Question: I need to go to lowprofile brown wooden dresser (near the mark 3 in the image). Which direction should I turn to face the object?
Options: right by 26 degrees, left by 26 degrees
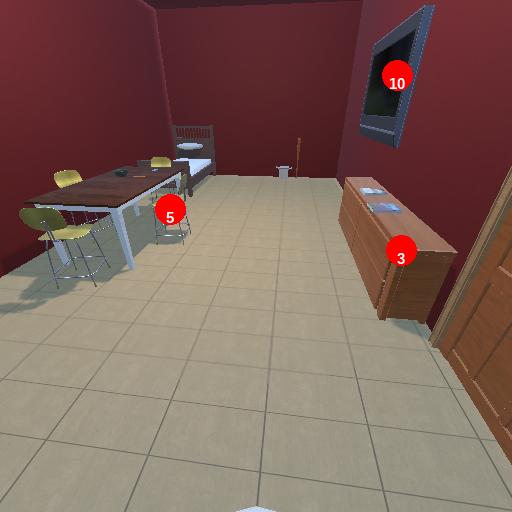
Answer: right by 26 degrees